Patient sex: F
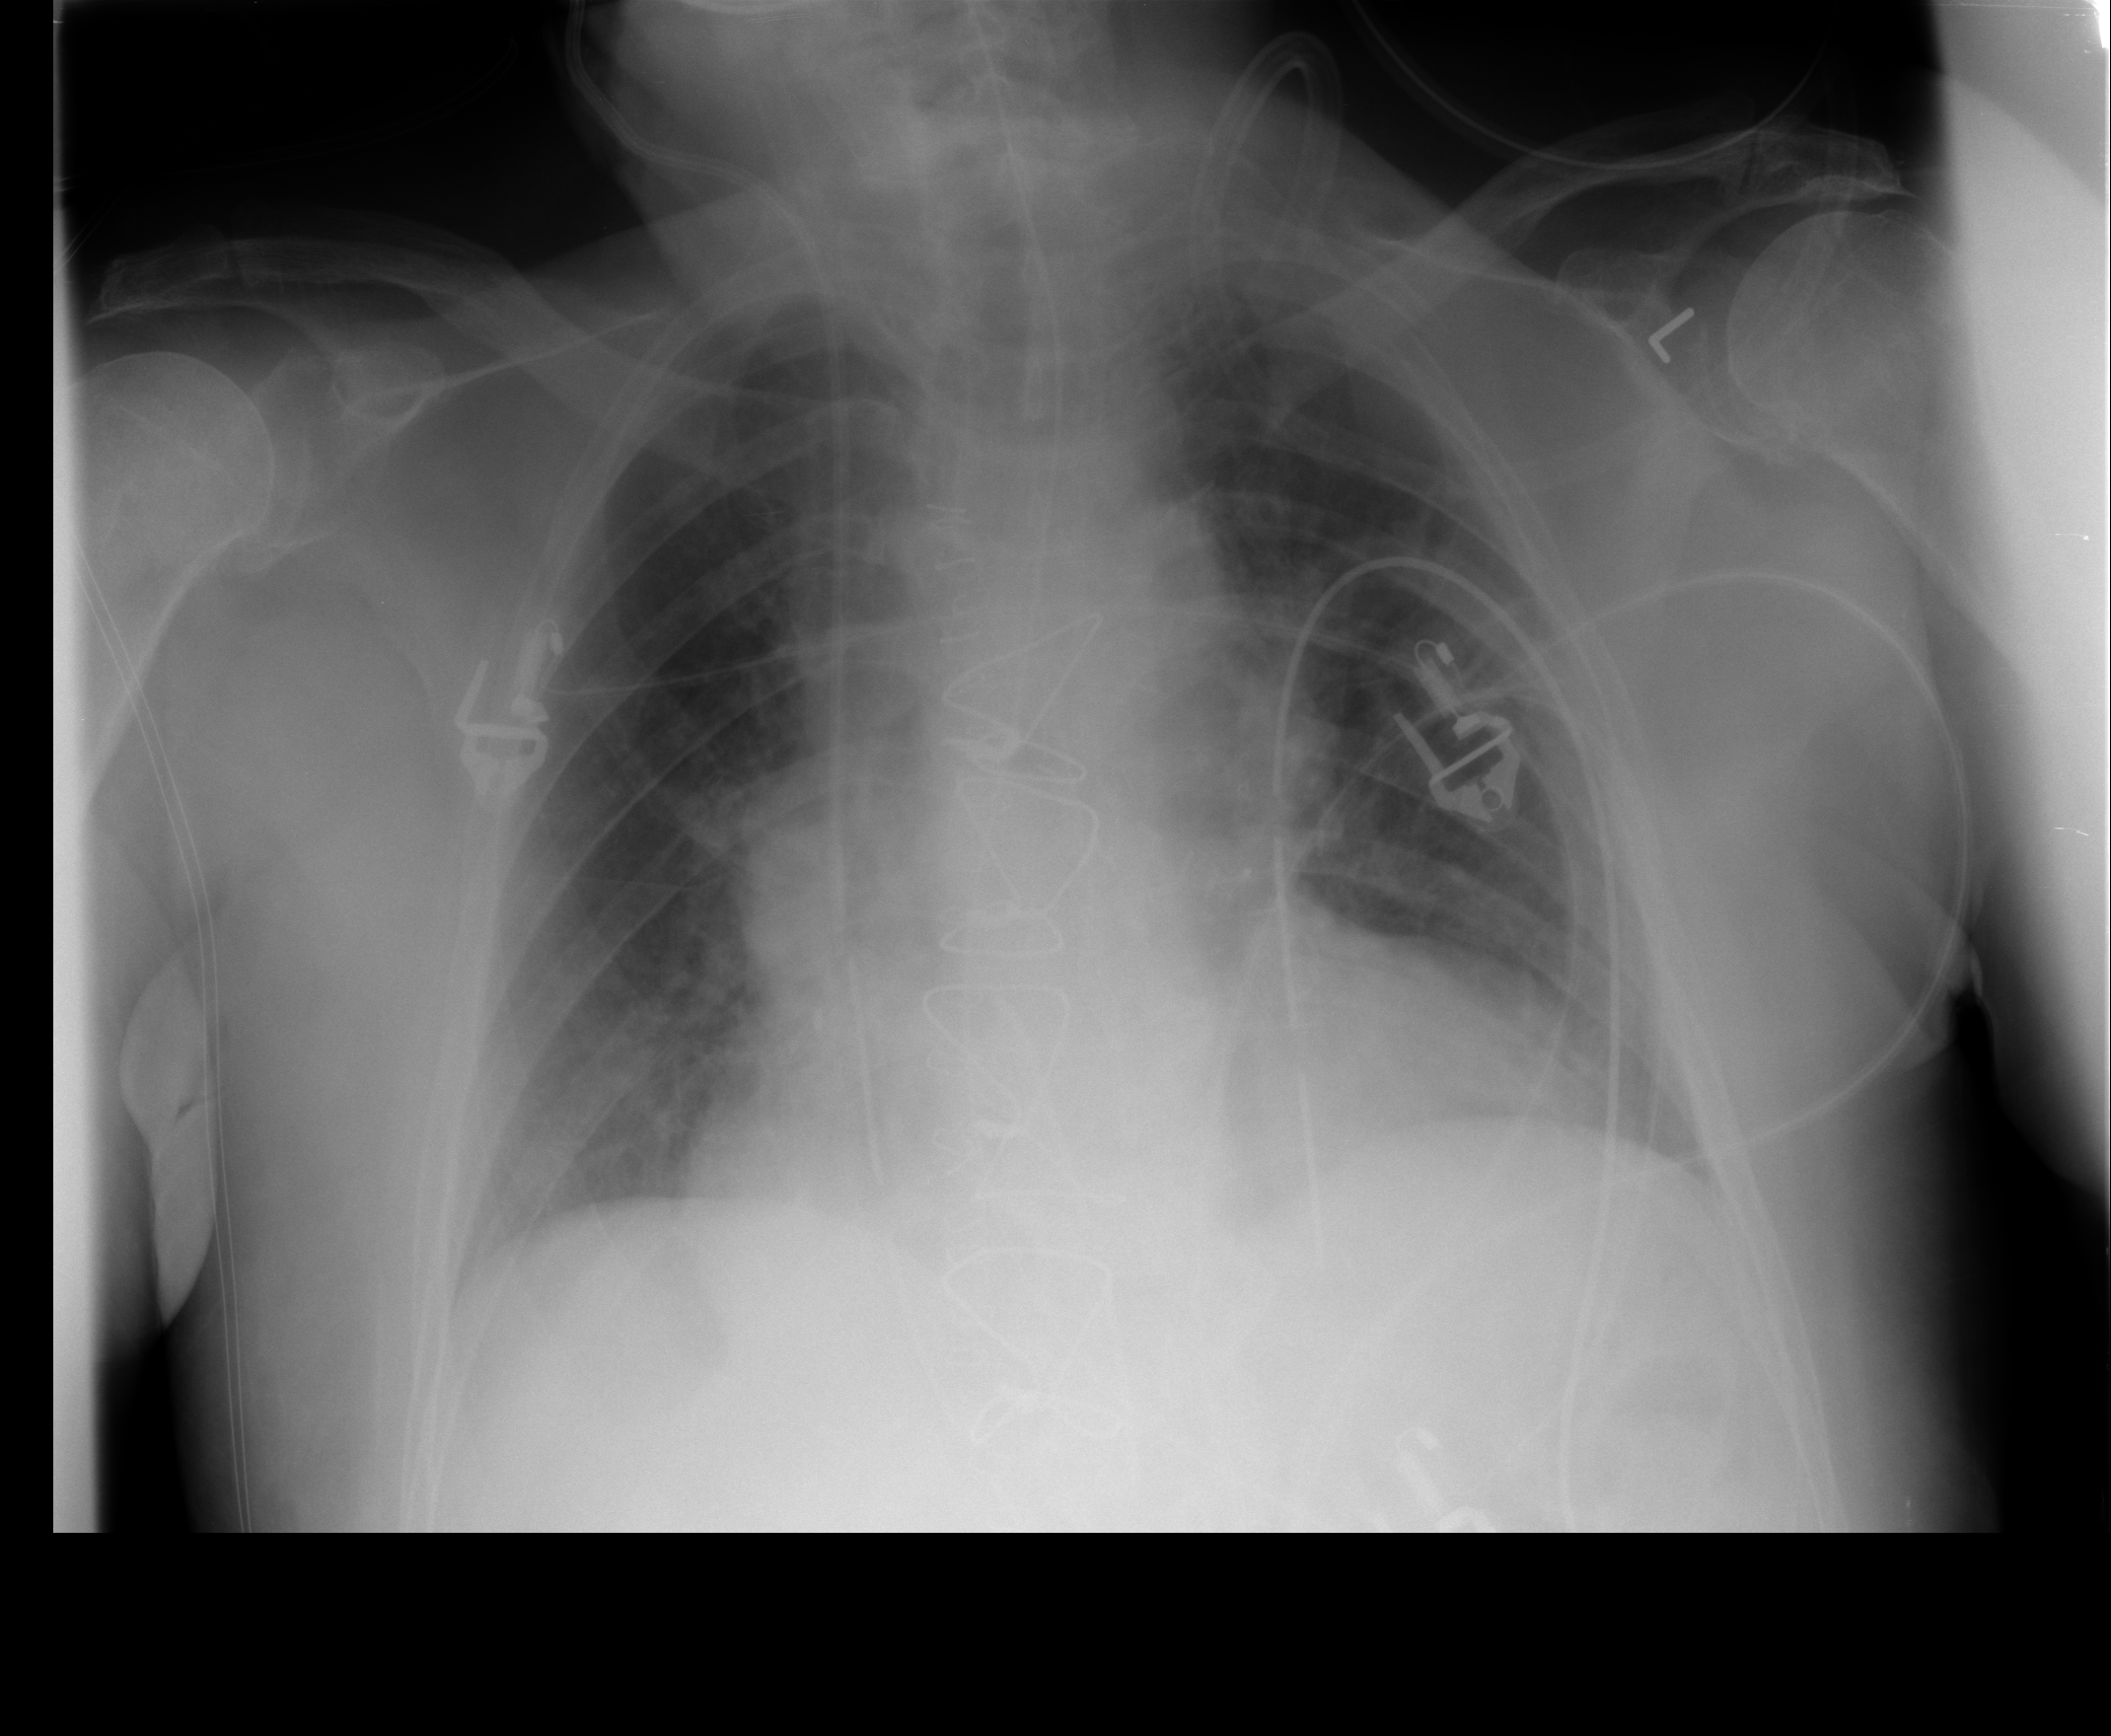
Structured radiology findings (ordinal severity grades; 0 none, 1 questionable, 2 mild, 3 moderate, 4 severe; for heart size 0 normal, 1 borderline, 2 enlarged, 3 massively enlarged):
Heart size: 0
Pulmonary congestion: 0
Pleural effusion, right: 0
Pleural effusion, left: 0
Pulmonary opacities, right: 0
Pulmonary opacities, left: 0
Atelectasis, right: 2
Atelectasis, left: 2